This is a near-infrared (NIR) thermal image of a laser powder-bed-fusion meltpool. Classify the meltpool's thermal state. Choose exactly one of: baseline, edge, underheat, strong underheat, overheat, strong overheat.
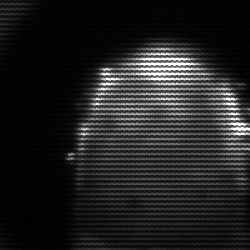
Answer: baseline